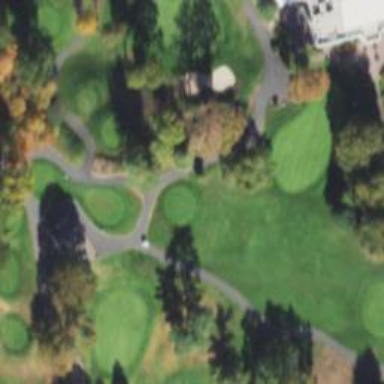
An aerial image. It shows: Path used for both walking and golf.